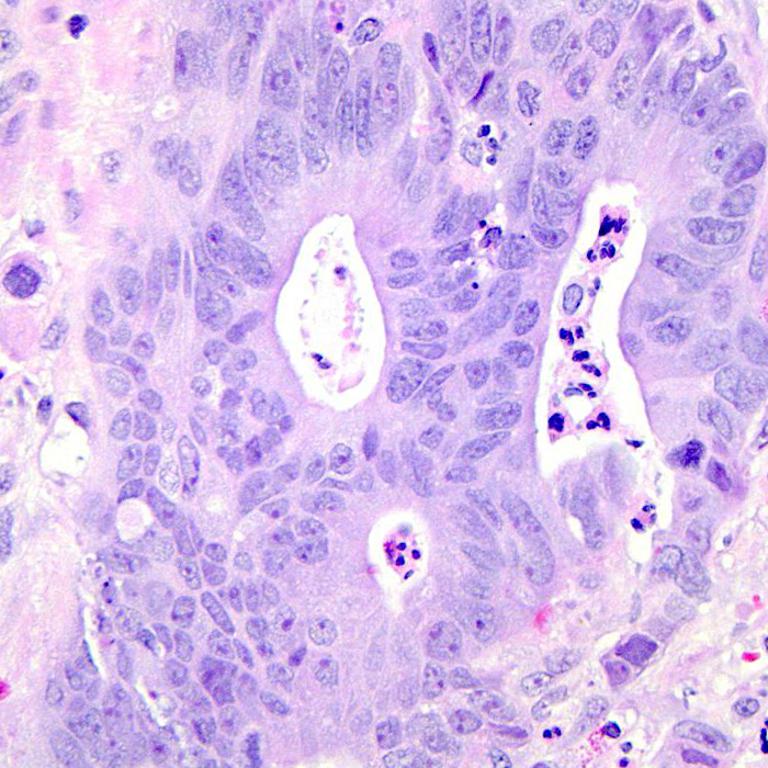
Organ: colon
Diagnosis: adenocarcinomas